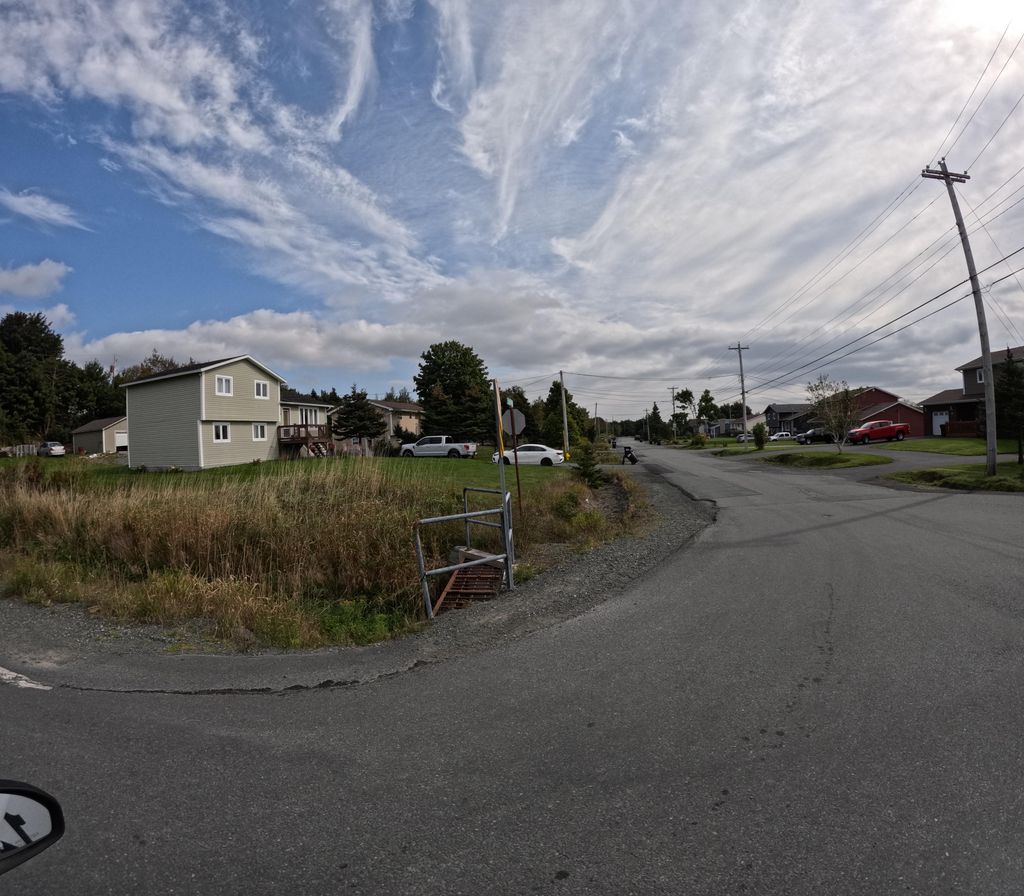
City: st_johns